Question: I am fixing a bug on <URL> and I cannot get Colorbox working. Multiple people have worked on this project, so I apologise for the mess.
Their are multiple plugins with multiple document ready functions.
As far as I can work out:
- - -
Anyone?
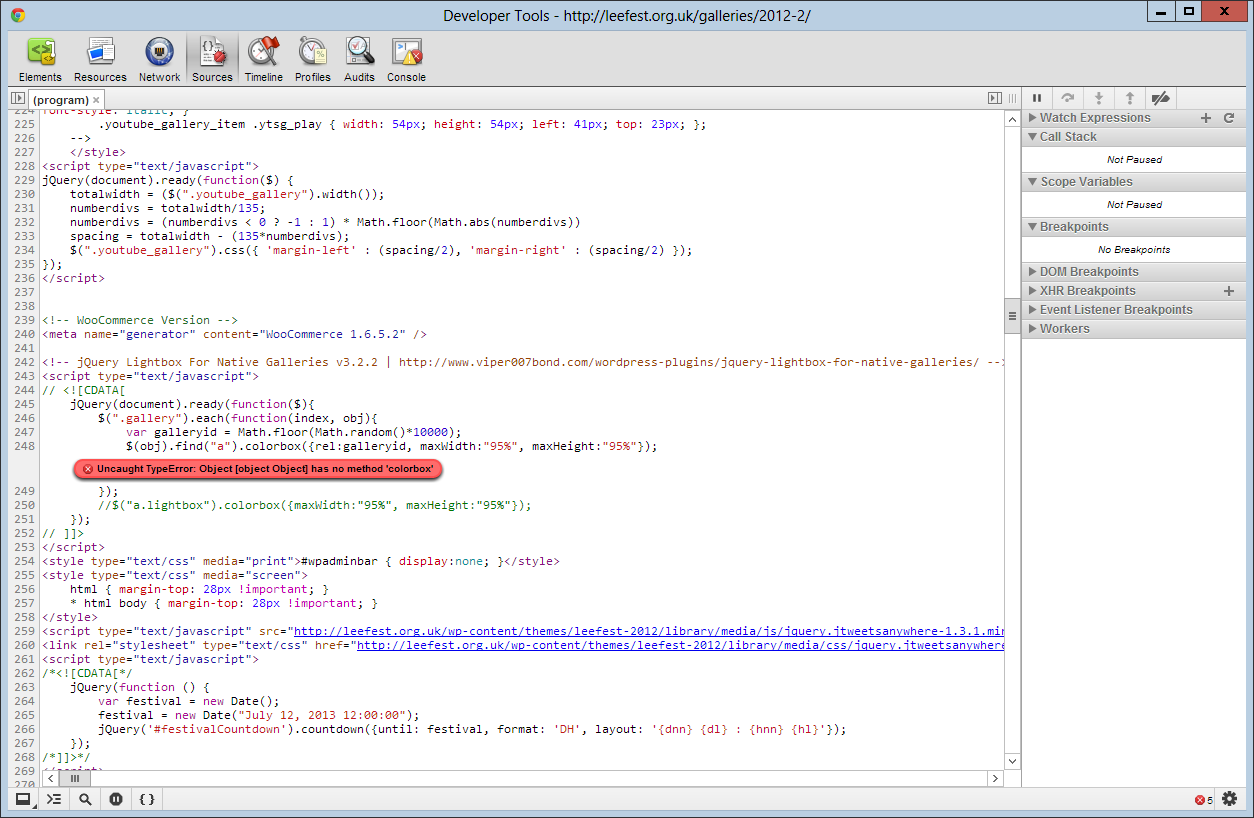
Answer: This could happen if jQuery was being loaded twice. The first version of jQuery would be extended with the colorbox plugin. Including jQuery again would replace the original instance, and would not include colorbox.
Most of the time I see this happening is when people load ajax content that includes a script element that sources the jQuery library, or they include a script in their main document that they do not realize has had jQuery included with it.